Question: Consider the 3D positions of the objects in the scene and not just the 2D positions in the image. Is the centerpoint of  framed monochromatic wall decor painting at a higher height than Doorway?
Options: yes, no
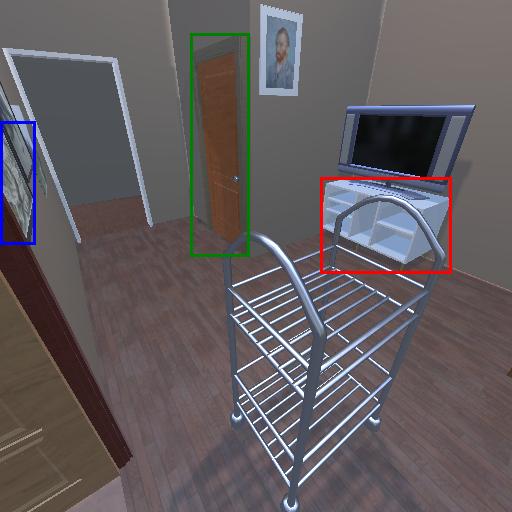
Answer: yes